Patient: sex M, age 47
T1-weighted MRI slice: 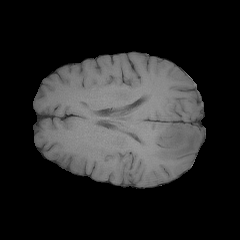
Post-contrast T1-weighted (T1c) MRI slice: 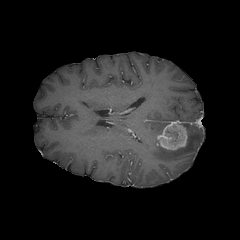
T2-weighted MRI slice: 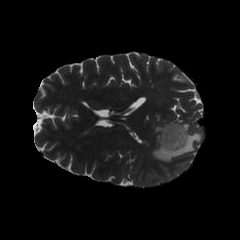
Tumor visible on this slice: yes
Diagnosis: Glioblastoma, IDH-wildtype
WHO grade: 4